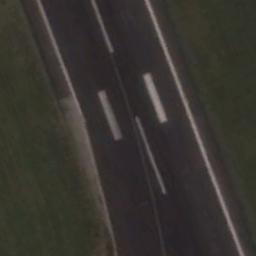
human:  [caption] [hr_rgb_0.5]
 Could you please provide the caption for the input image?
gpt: The runway is surrounded by grass .

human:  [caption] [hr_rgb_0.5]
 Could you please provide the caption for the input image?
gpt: There is a green lawn next to the runway, With white dashes of varying thickness on the runway .

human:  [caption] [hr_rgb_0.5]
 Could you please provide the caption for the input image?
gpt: The runway is on the grass .

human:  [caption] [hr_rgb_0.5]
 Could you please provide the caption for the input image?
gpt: The runway goes through the lawn and two touchdown zone markings are on the runway .

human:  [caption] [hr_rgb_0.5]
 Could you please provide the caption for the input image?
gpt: There are green meadows beside the runway .